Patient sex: M
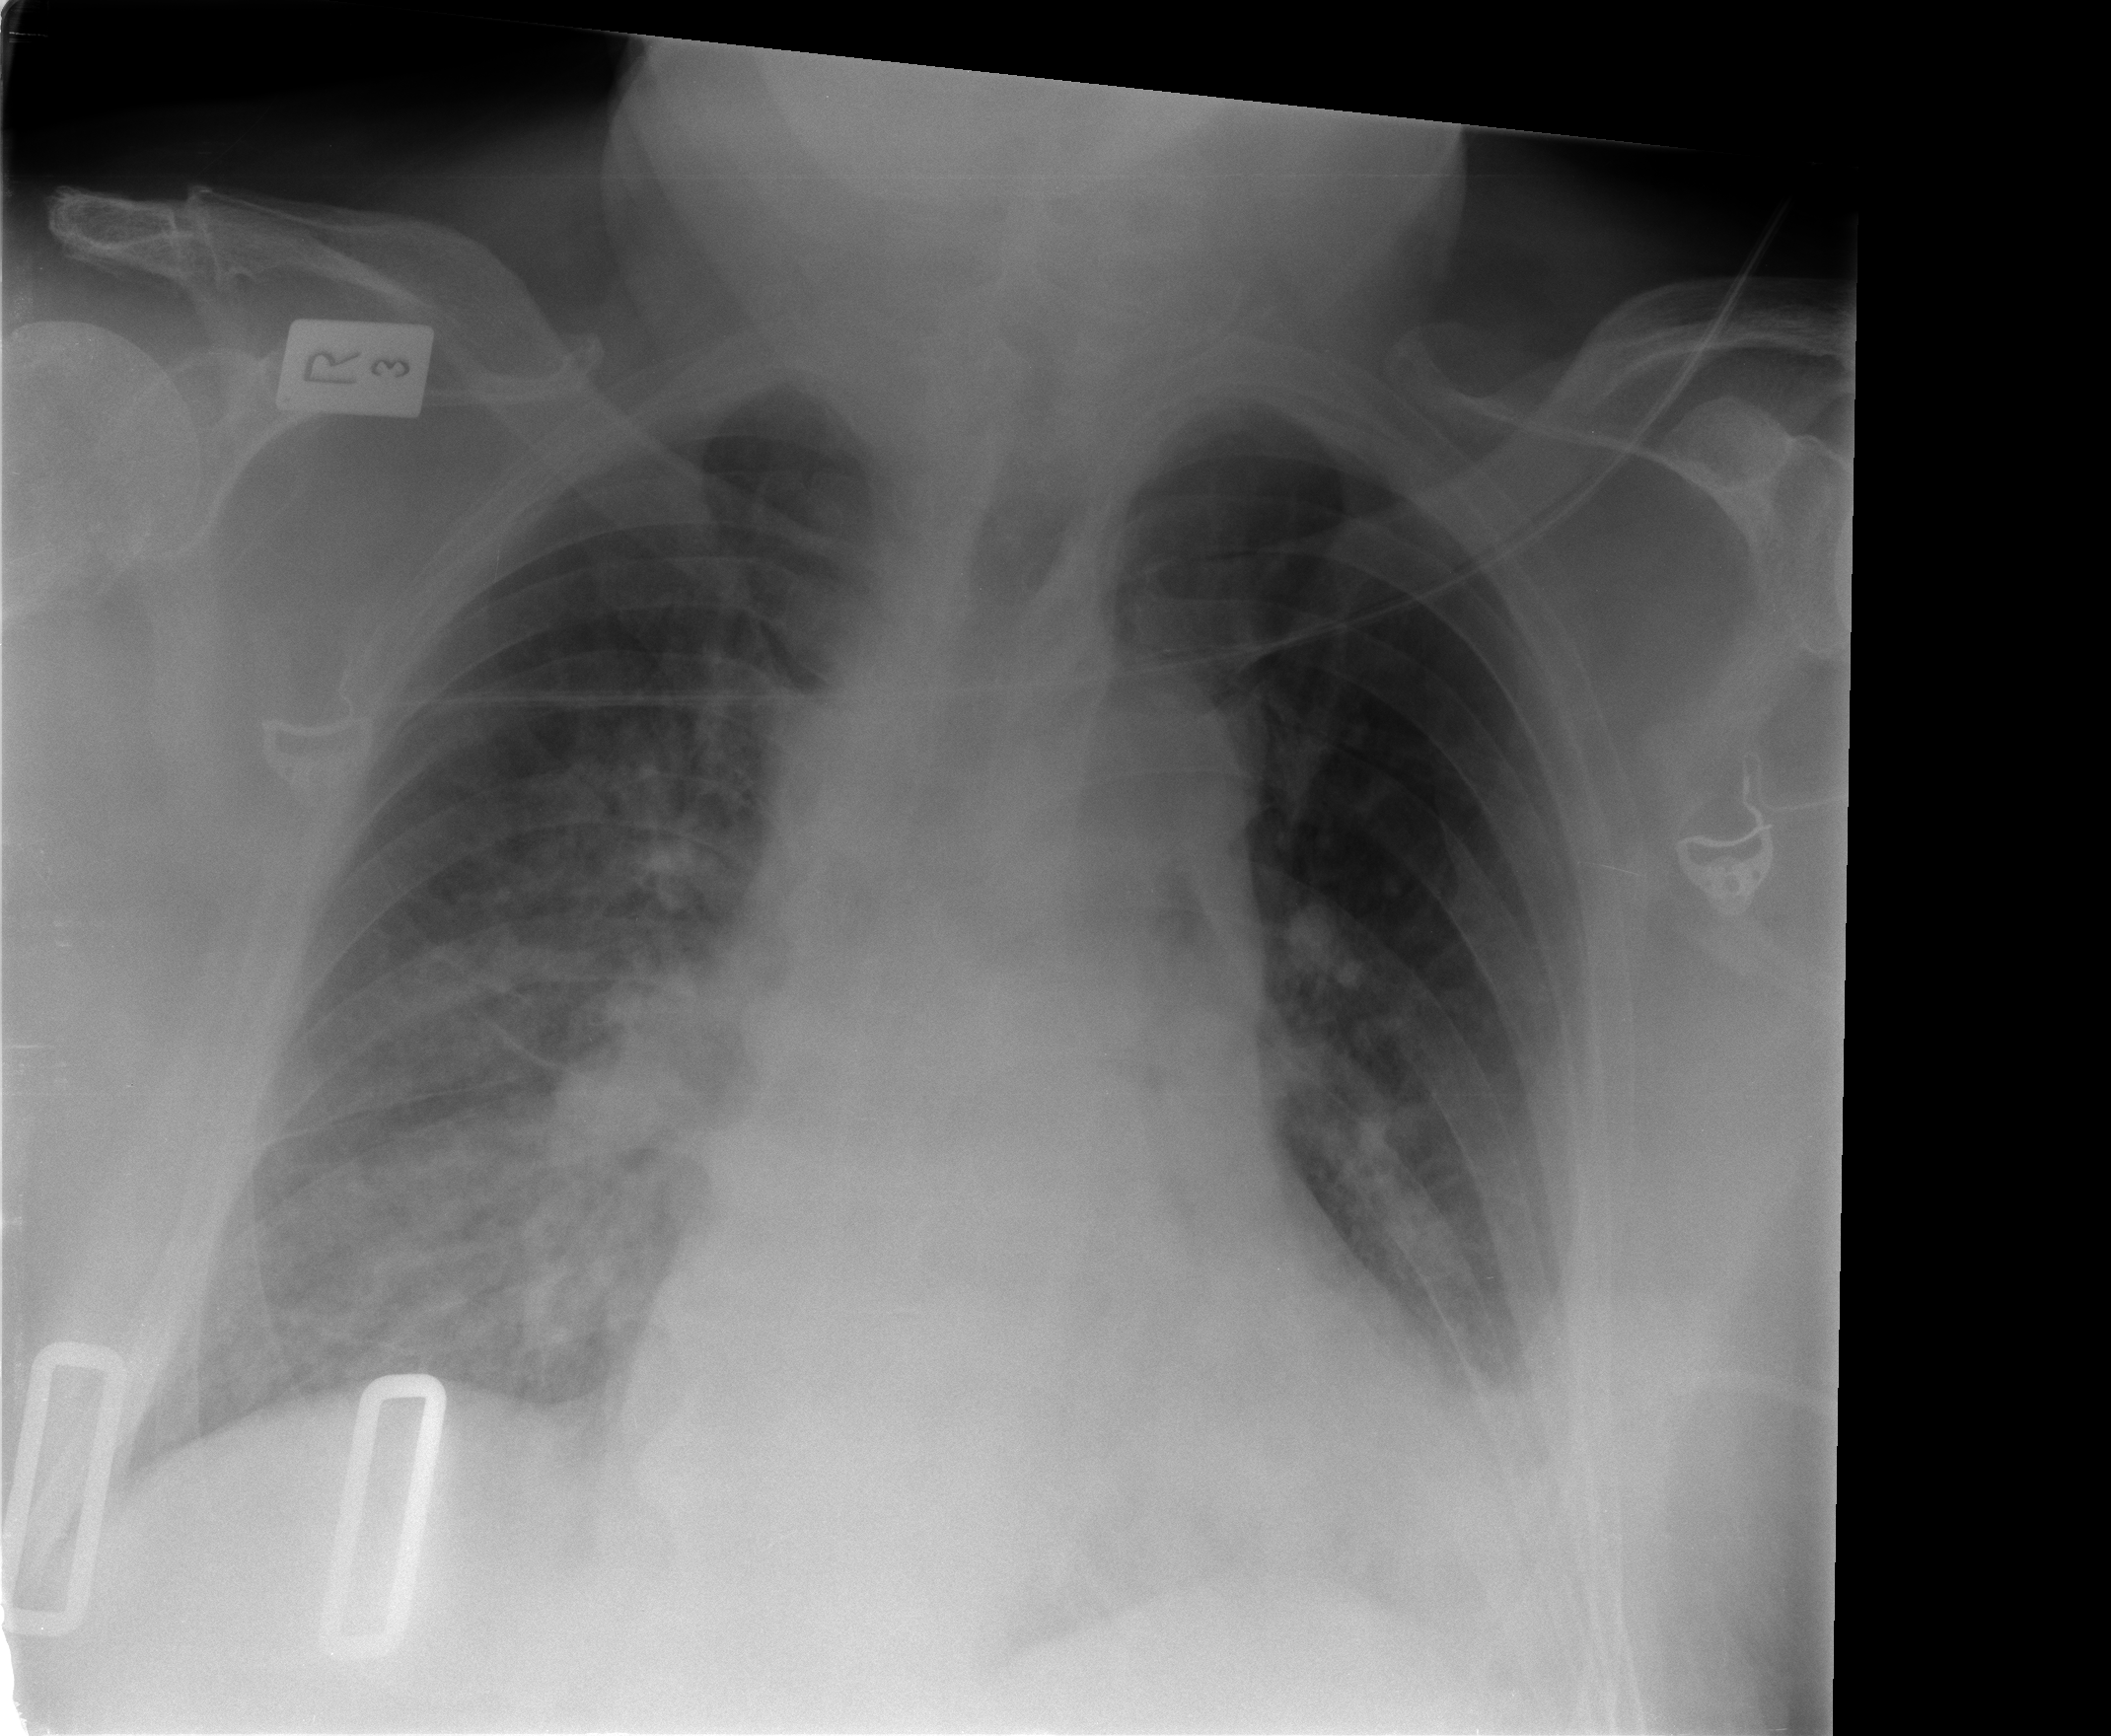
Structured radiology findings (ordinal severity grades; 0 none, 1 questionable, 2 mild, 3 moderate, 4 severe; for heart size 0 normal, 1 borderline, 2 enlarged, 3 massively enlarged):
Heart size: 2
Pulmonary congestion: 2
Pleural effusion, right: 2
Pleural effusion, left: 2
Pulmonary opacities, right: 2
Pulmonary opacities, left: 0
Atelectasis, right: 2
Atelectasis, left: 2